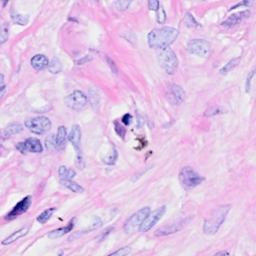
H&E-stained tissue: Breast